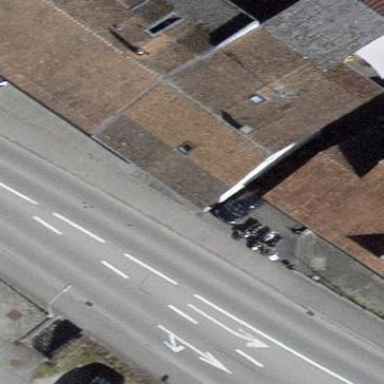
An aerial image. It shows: Terrace building.